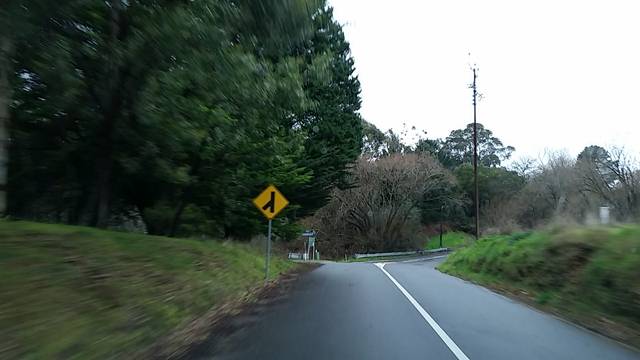
Region: Australia
Coordinates: -34.984, 138.723